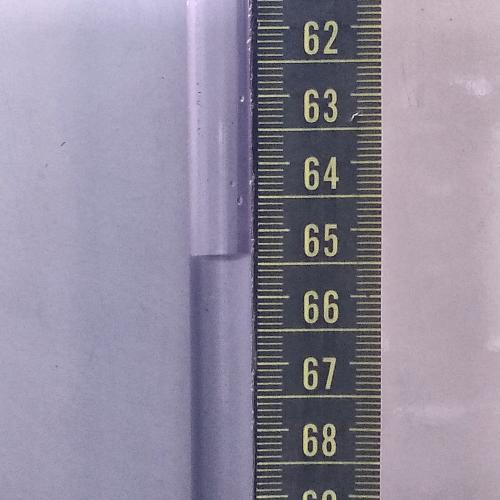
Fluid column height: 65.4 cm